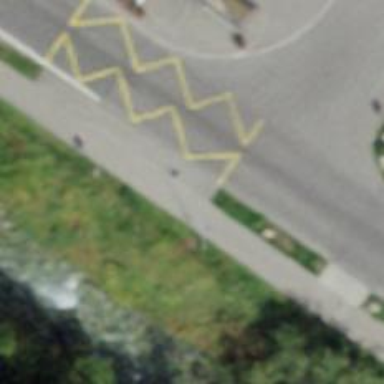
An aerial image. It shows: Bus stop with platform for public transport.